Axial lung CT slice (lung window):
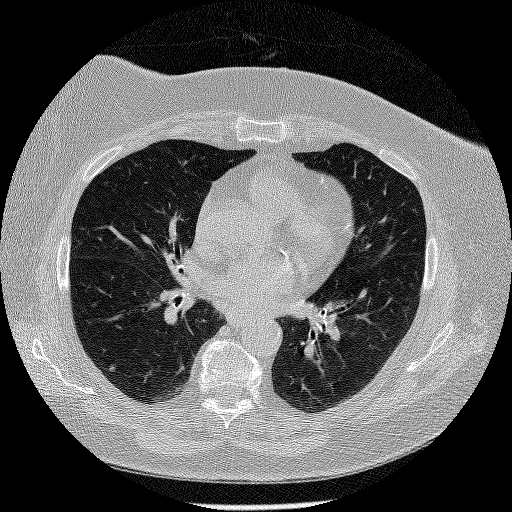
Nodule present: yes
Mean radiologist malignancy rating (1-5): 3